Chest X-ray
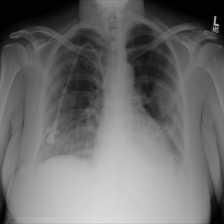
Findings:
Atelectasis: negative
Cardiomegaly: negative
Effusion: positive
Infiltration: positive
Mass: negative
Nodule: positive
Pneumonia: negative
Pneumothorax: negative
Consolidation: negative
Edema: negative
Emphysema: negative
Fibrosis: negative
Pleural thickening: negative
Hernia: negative